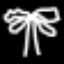
Label: palm tree